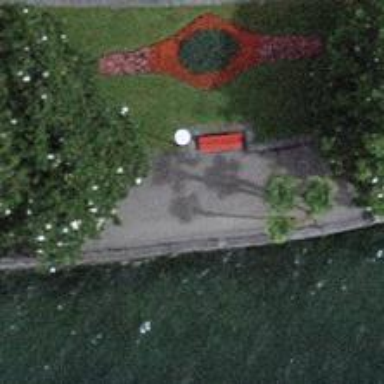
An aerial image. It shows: Red bench.